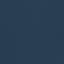
Land use / land cover: SeaLake